Current action and preconditions to check: trajectory_clear

Your task: For each precondition in the list above, predict whether it will hold at this action.

Consider the current scene as observed from the mobile robot's camera, and analyze the predicted future states of all dynamic agents (e.g., people, animals, vehicles, or any moving entities) within the NEXT SECOND.

IMPORTANT: Only answer "very likely" if you are absolutely certain—based on strong, clear evidence—that a dynamic agent will violate the precondition in the predicted future state. Do NOT answer "very likely" for unlikely, ambiguous, or low-probability risks.

Ask yourself for each precondition: Is there a high probability, with clear and convincing evidence, that the predicted future states of any dynamic agent will interfere with the predicted future state of the currently executing action within the NEXT SECOND, causing that precondition to fail?

Assess the risk level based on these predictions. Use "likely" or "very likely" if motions create a clear risk of interference.

Use "neutral" or "improbable" if agents are nearby but their predicted paths are clearly diverging or non-conflicting.

Failure Risk Categories: "very improbable", "improbable", "neutral", "likely", "very likely"

Answer Format: Output ONLY the probability_of_failure value from these categories: "very improbable", "improbable", "neutral", "likely", "very likely"

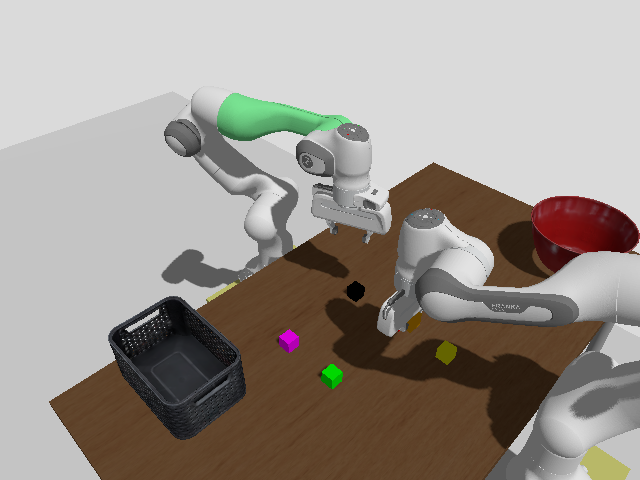

Answer: improbable